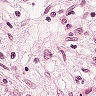
Metastatic tissue present: yes